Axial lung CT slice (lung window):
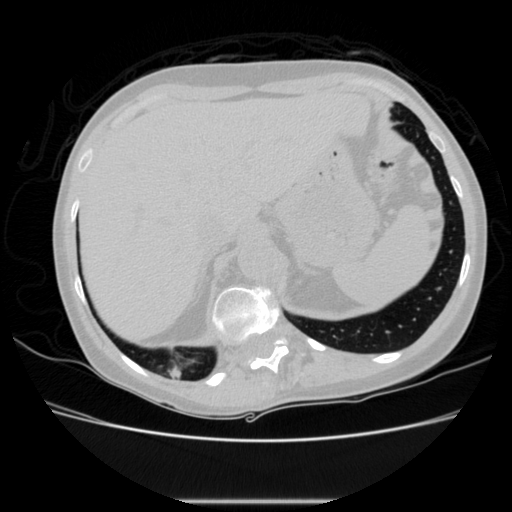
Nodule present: no